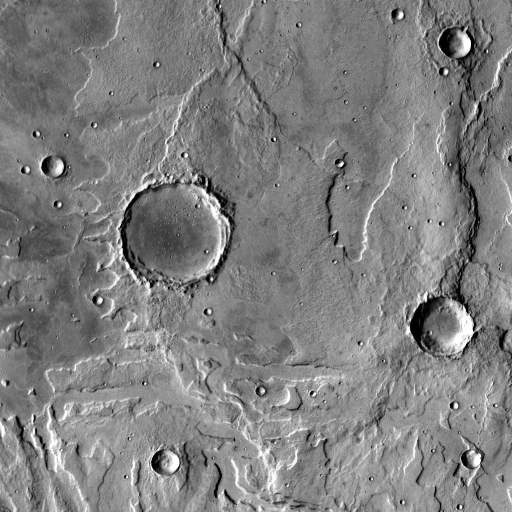
Crater classes present: Background, Other, Layered